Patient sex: M
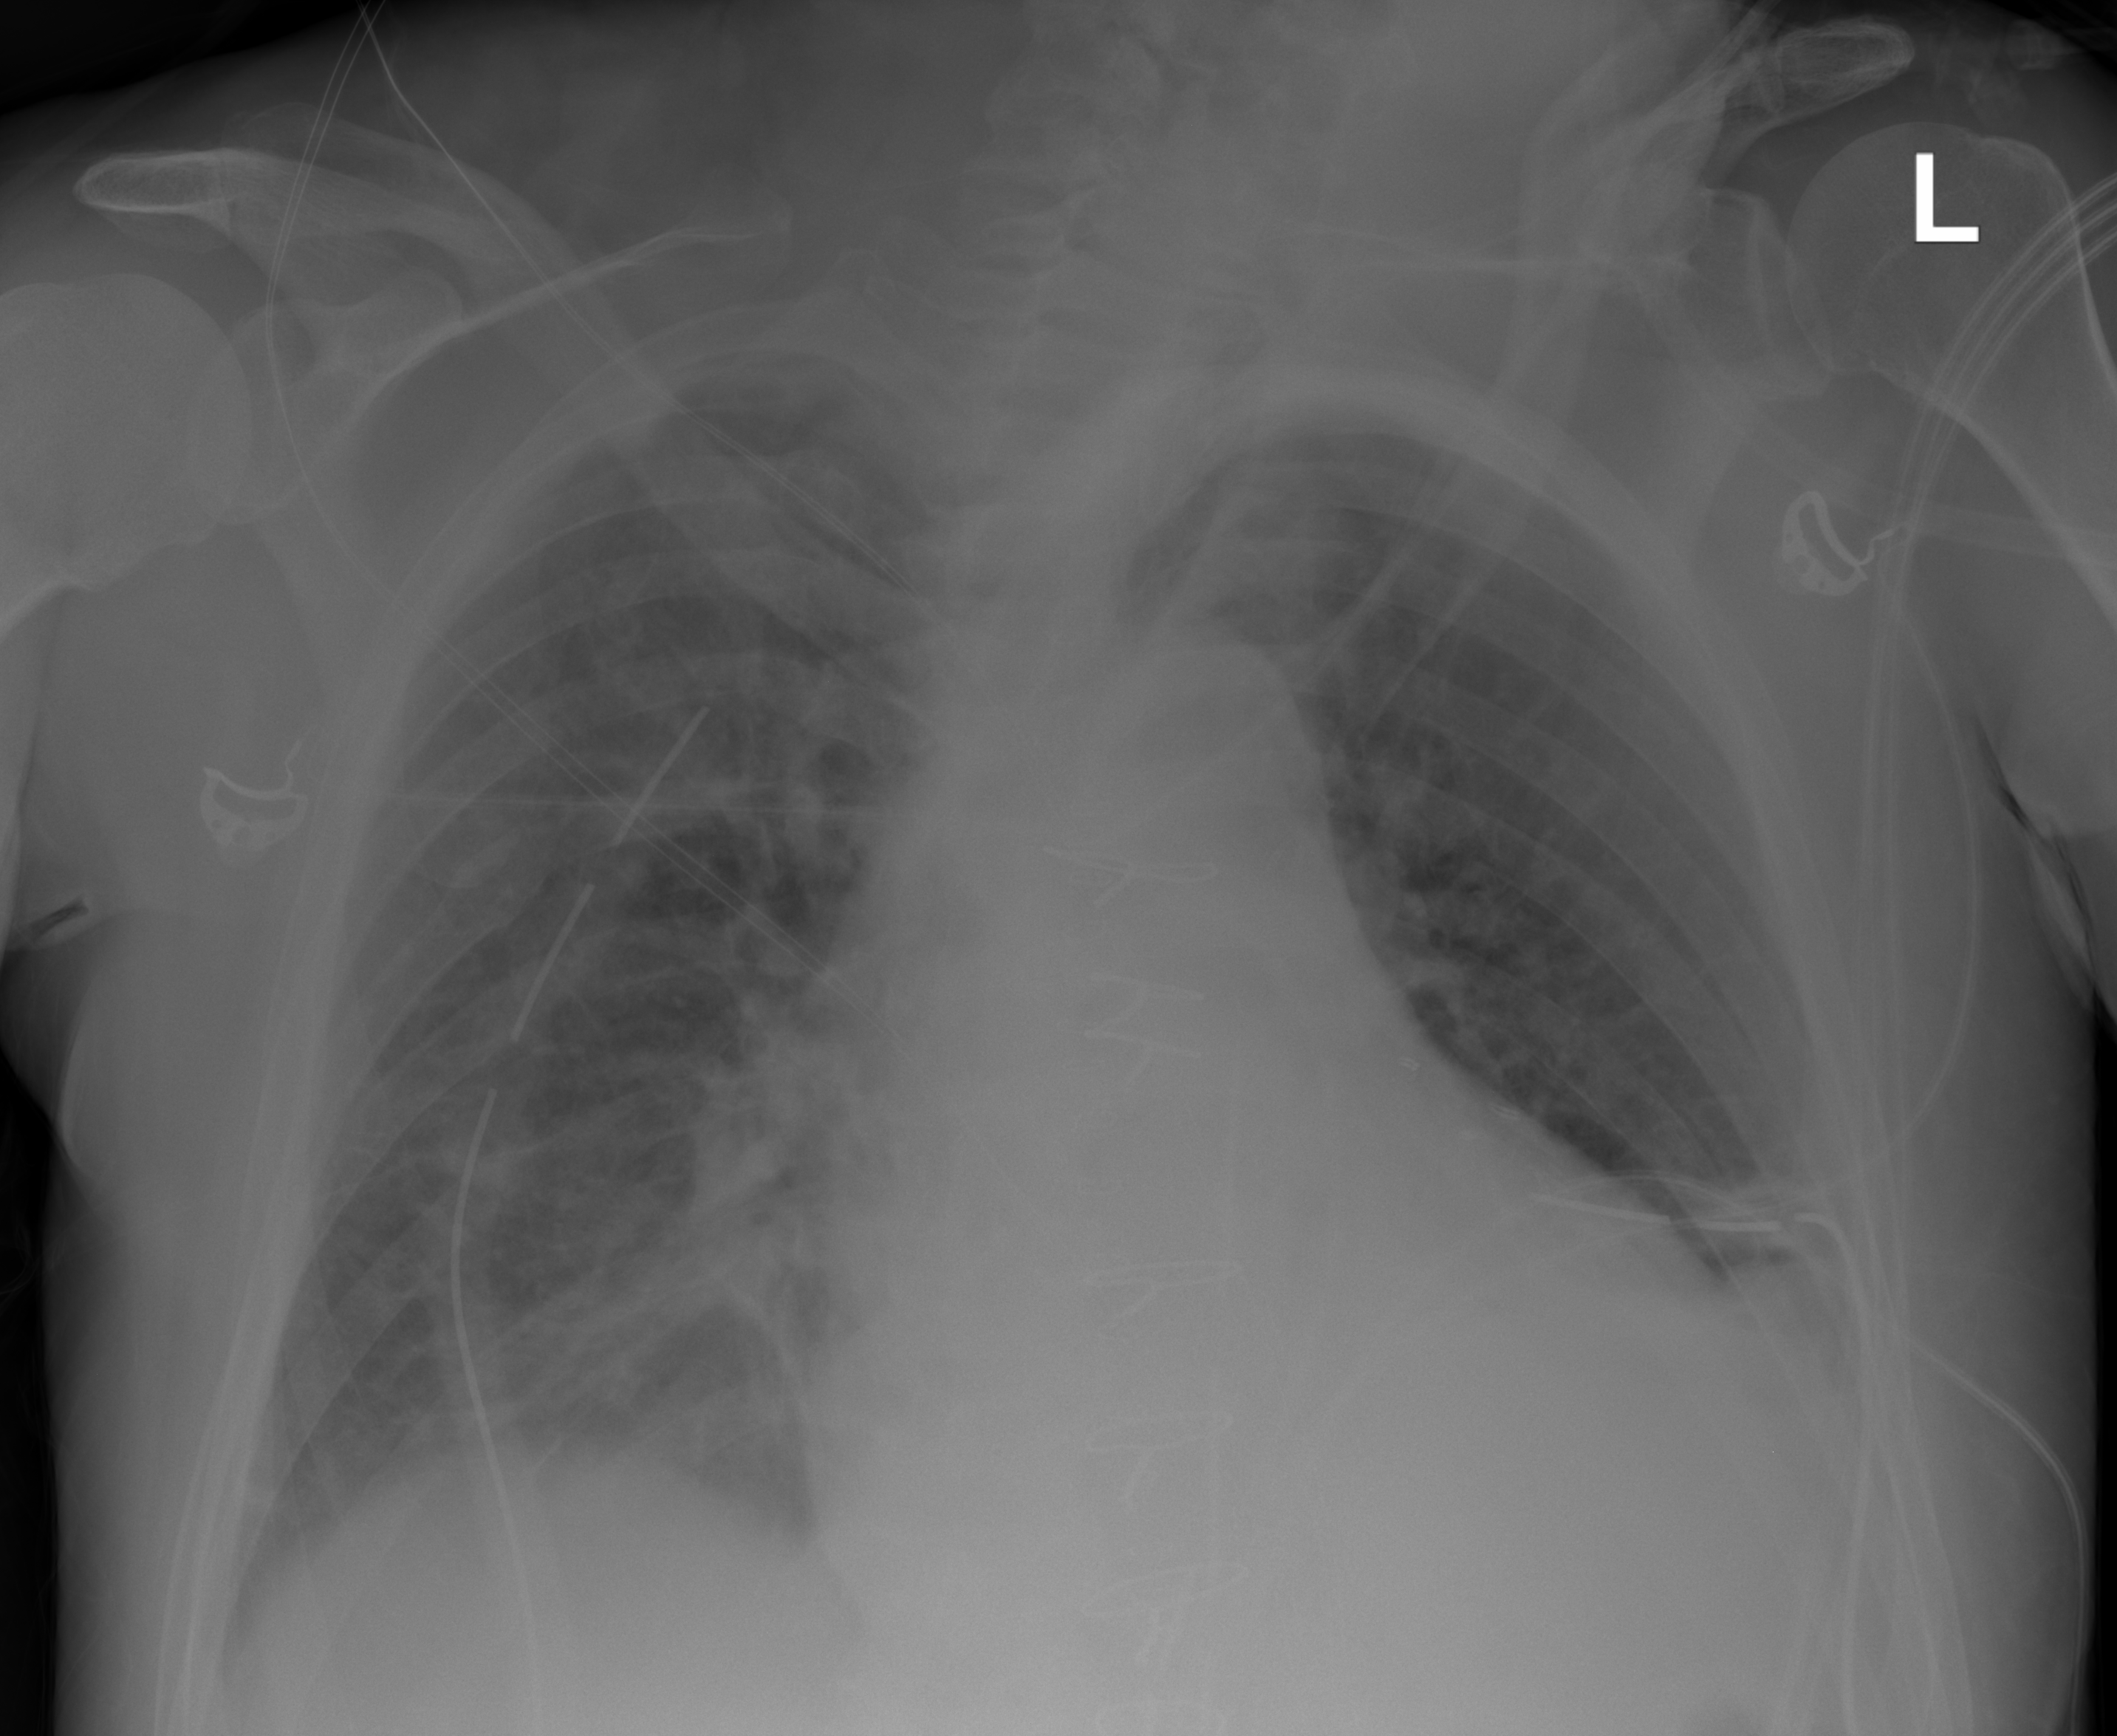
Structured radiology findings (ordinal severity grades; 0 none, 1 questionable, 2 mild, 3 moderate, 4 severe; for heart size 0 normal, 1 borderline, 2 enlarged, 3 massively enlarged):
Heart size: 2
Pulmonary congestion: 2
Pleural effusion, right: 2
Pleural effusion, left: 2
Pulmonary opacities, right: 2
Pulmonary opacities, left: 2
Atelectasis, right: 3
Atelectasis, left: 2